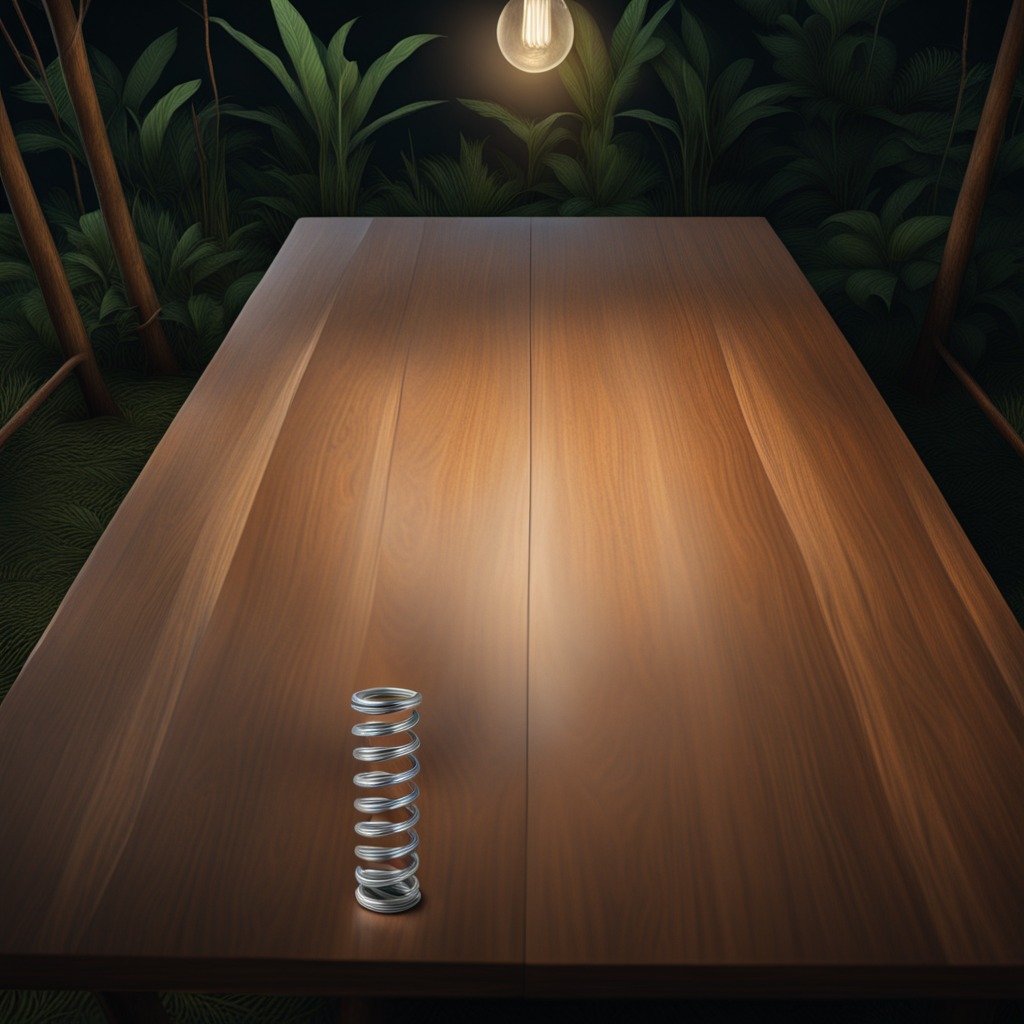
A coiled metal spring lies on the wooden table.